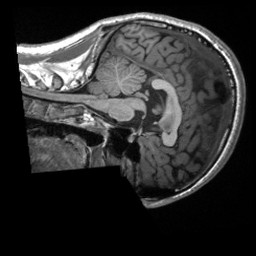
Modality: T1w
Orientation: sagittal
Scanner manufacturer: siemens
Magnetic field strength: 3 T
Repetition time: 2.3 s
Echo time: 0.00232 s